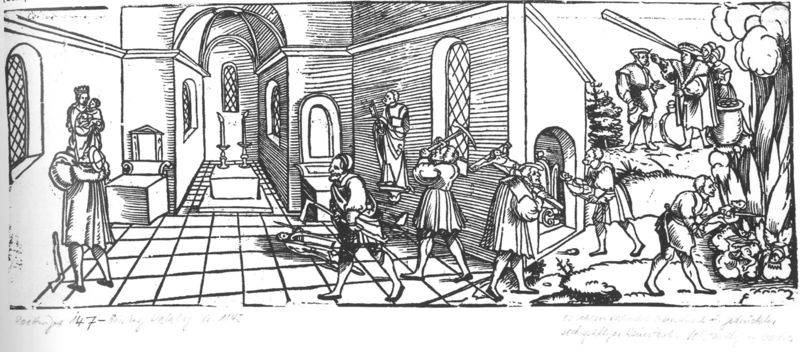
Titel: Klagrede der verfolgten Götzen und Tempelbilder
Künstler: Erhard Schön
Institution: Nürnberg, Germanisches Nationalmuseum
Schlagwörter: feuer, weiß, menschen, fenster, männer, zeichnung, mord, herr, kirche, rauch, kind, bauern, adelige, holzschnitt, figuren, brand, dampf, zerstörung, kerze, kerzen, leuchter, kreuz, druck, stich, fliesen, scharz, tinte, altar, handwerker, jesus, mauern, axt, fegefeuer, mittelalter, kapelle, adlige, fernrohr, löschen, maria, madonna, beil, schrein, bau, hacke, marienbild, baumeister, plünderung, marienstatue, hexenverbrennung, einbruch